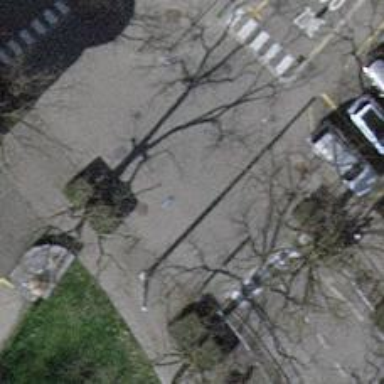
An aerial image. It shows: Unmarked crossing with traffic calming table.